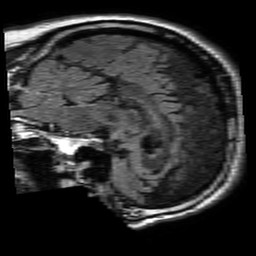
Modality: FLAIR
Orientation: sagittal
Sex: male
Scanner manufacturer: philips
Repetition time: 11 s
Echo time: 0.125 s